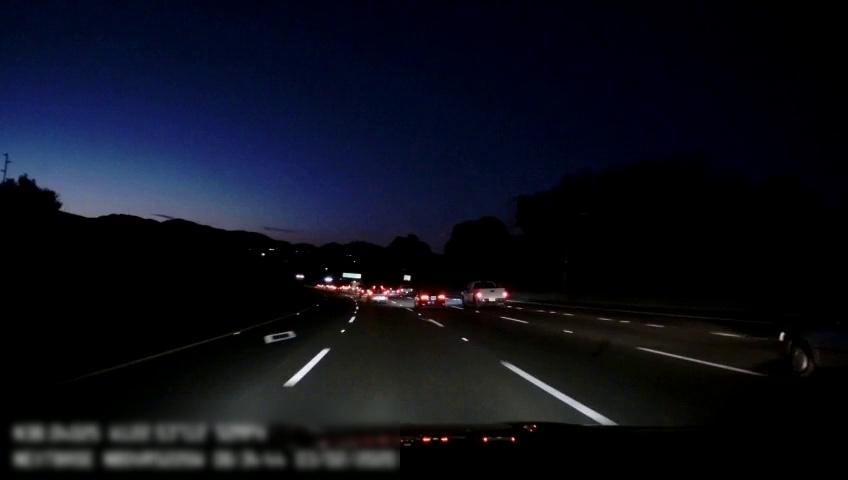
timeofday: Night
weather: Other
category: Drivable Space
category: Vehicles | SUV
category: Vehicles | Car
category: Vehicles | SUV
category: Vehicles | Car
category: Vehicles | Truck
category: Lanes | Alternate Lane
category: Lanes | Current Lane
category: Lanes | Current Lane
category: Lanes | Alternate Lane
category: Lanes | Alternate Lane
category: Lanes | Alternate Lane